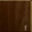
Piece: xx